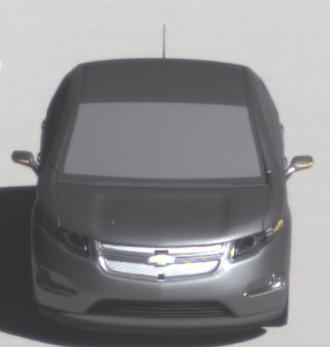
Make: Chevrolet
Model: Volt
Detailed model: Volt
Model produced from: 2011/11
Model produced until: 2014/08
Doors: 5
Color: gray
Road condition: dry road
Daytime: midday
Contrast: high contrast